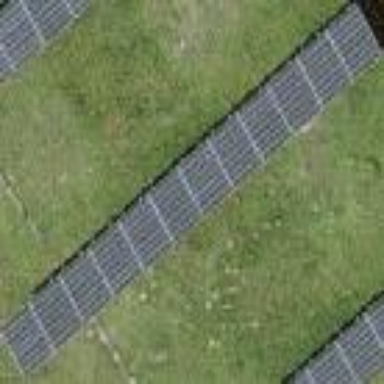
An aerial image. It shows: Solar photovoltaic panel generator.